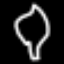
Label: leaf